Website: bh-photo
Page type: gifting
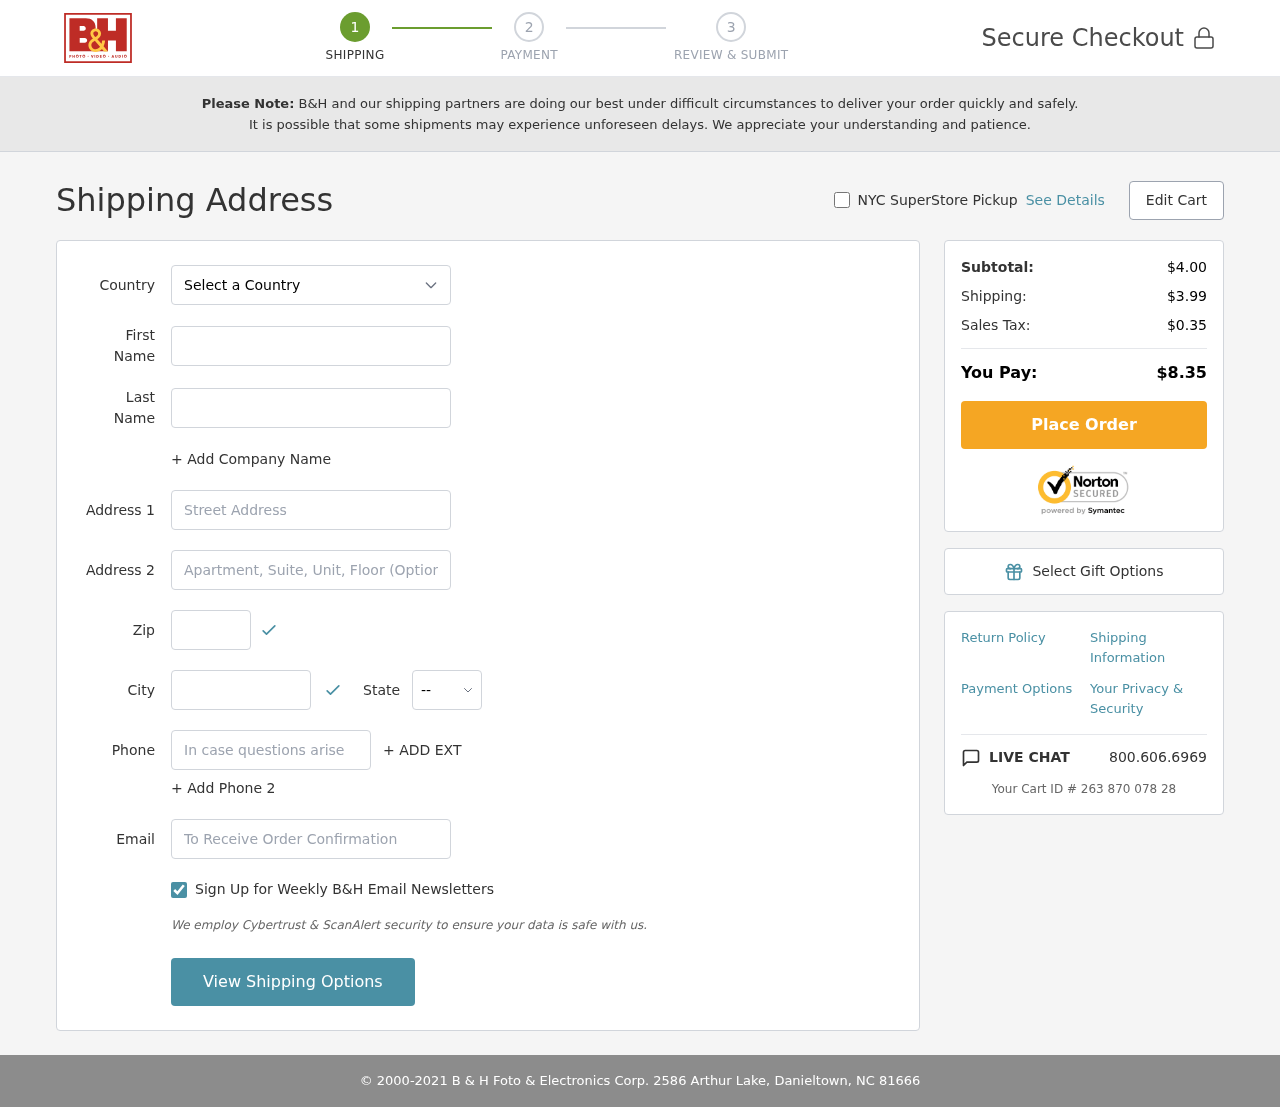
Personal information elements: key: PII_CITY
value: Danieltown
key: PII_COUNTRY
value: United States
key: PII_EMAIL
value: mwright@yahoo.com
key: PII_FIRSTNAME
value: Mary
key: PII_LASTNAME
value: Wright
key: PII_PHONE
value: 4517720695
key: PII_POSTCODE
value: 81666
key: PII_STATE_ABBR
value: NC
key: PII_STREET
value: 2586 Arthur Lake
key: PII_STREET2
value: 20226 Keith Groves Suite 065
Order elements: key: ORDER_SUBTOTAL
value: $4.00
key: ORDER_SHIPPING_COST
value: $3.99
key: ORDER_TAX
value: $0.35
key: ORDER_TOTAL
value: $8.35
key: ORDER_ID
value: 263 870 078 28